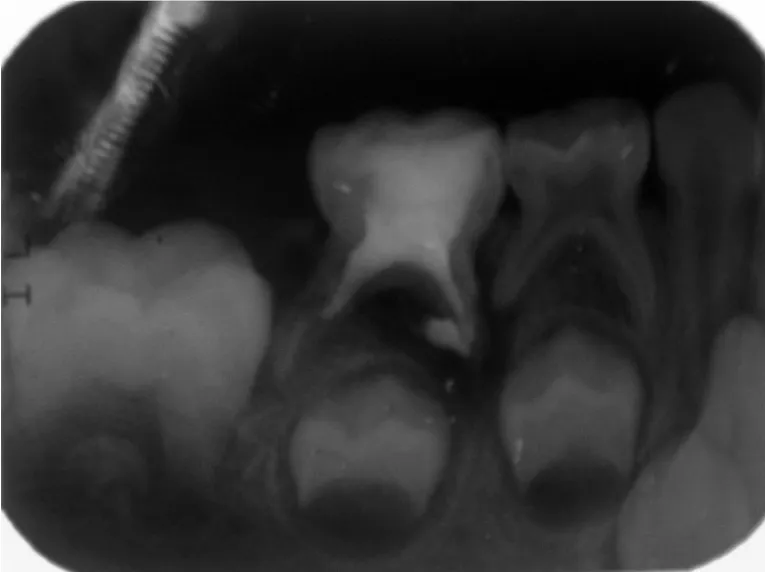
Radiographic examination. . Post-operative radiograph: Pulpectomy treatment in lower second primary molar.
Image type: radiology (x_ray)